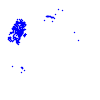
Particle: pion